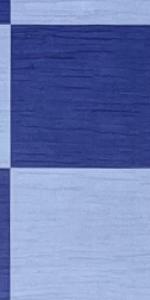
Label: Empty